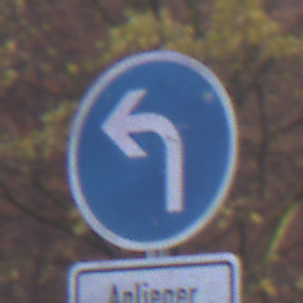
Verkehrszeichen: VorgeschriebeneFahrtrichtungLinks
Zusatzzeichen unten: PersonengruppenFrei2
Umgebung: Outdoor, Urban
Tageszeit: SunriseSunset
Wetter: Clear
Licht: Natural
Jahreszeit: NotSpecified
Kontrast: MediumContrast